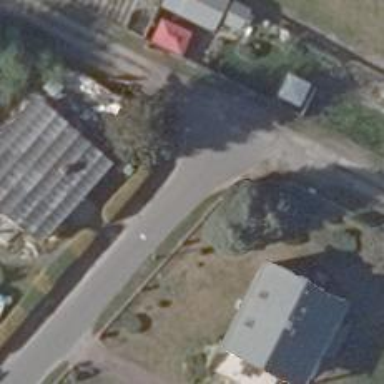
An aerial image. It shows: Smoothly paved residential road.